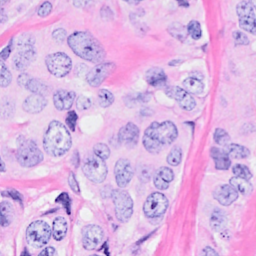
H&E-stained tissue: Breast